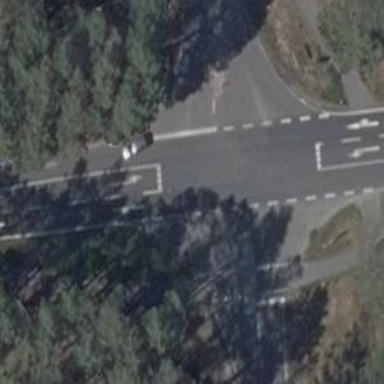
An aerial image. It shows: Asphalt road classified as tertiary.